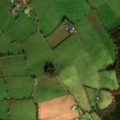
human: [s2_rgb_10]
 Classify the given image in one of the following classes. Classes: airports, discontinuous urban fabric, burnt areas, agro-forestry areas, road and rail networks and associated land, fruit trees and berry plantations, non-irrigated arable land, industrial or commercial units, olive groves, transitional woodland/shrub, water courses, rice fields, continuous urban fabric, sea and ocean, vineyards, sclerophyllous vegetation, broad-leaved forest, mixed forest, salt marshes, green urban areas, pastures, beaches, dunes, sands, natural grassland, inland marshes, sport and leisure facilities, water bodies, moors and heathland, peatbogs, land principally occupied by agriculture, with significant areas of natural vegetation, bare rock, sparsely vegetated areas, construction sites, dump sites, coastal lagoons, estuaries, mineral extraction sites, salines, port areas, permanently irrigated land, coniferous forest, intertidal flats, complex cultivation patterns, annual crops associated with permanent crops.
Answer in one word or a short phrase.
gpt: pastures, complex cultivation patterns, peatbogs